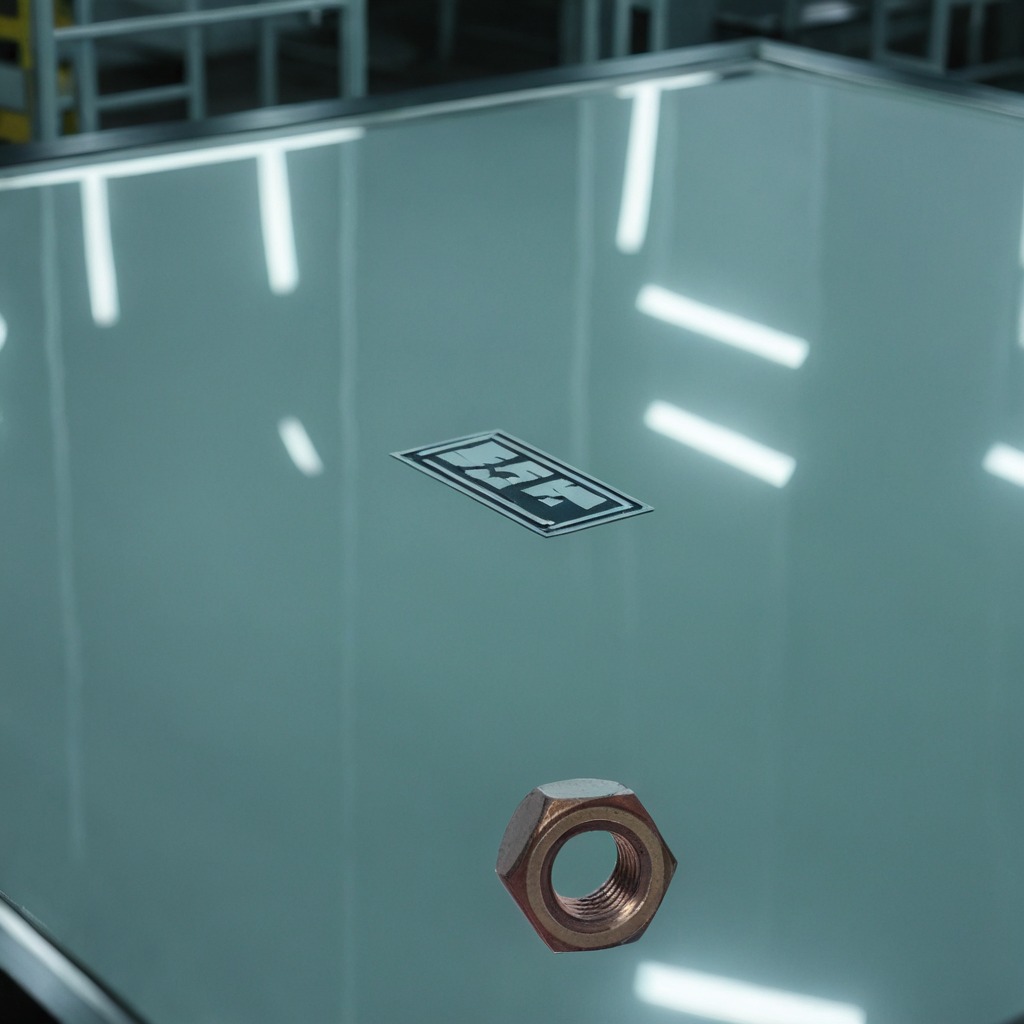
A metal nut is lying on a high-gloss table in a ship maintenance bay industrial lighting.